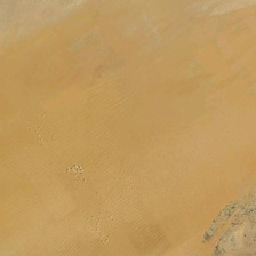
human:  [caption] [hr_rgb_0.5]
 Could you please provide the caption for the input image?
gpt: This is a desert.

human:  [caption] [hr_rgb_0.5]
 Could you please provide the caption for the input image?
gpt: This is a desert.

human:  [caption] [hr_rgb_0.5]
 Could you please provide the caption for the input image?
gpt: This is the desert.

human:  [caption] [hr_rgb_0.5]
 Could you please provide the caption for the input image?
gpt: This is a desert.

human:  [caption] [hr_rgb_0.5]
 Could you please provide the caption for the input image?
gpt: This is a desert.